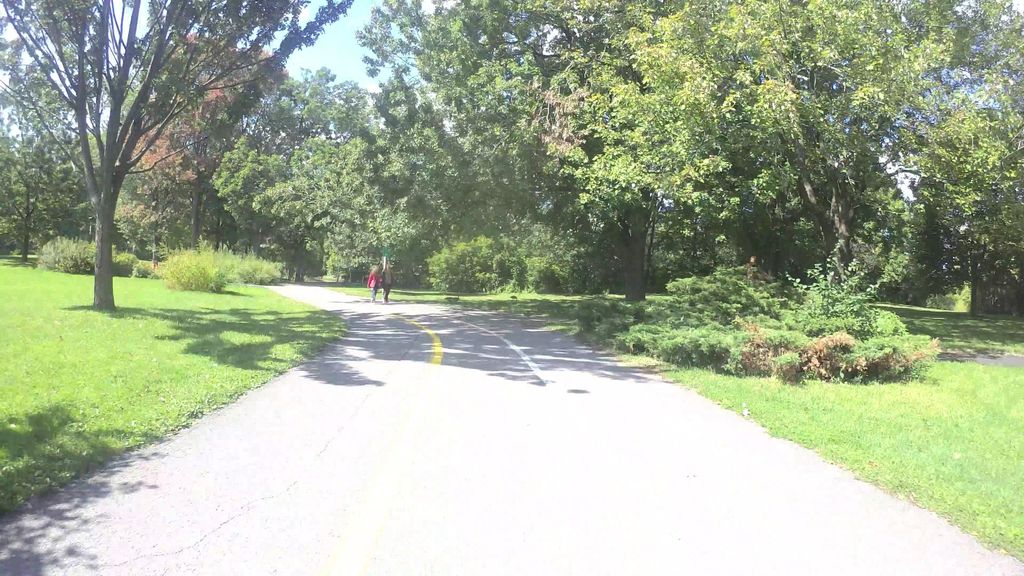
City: montreal